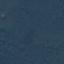
Land use / land cover class: Forest